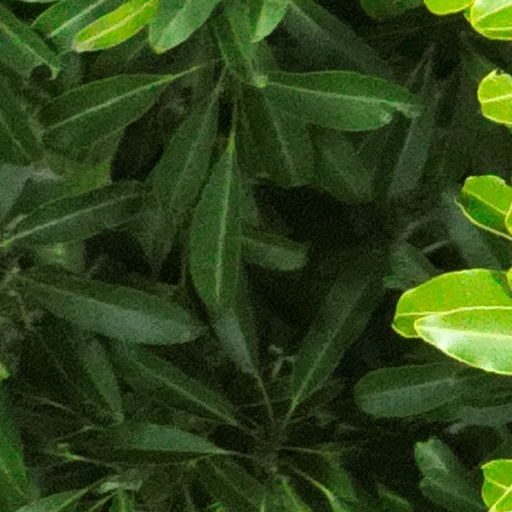
Species: Ocotea leptobotra
GBIF accepted scientific name: Ocotea leptobotra
Crown area (m\u00b2): 227.421